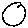
Label: circle